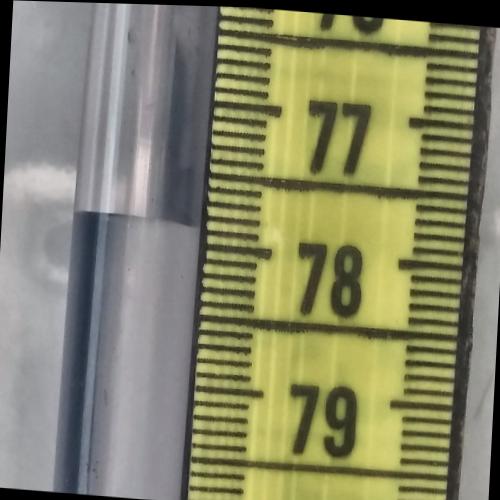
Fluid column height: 77.9 cm